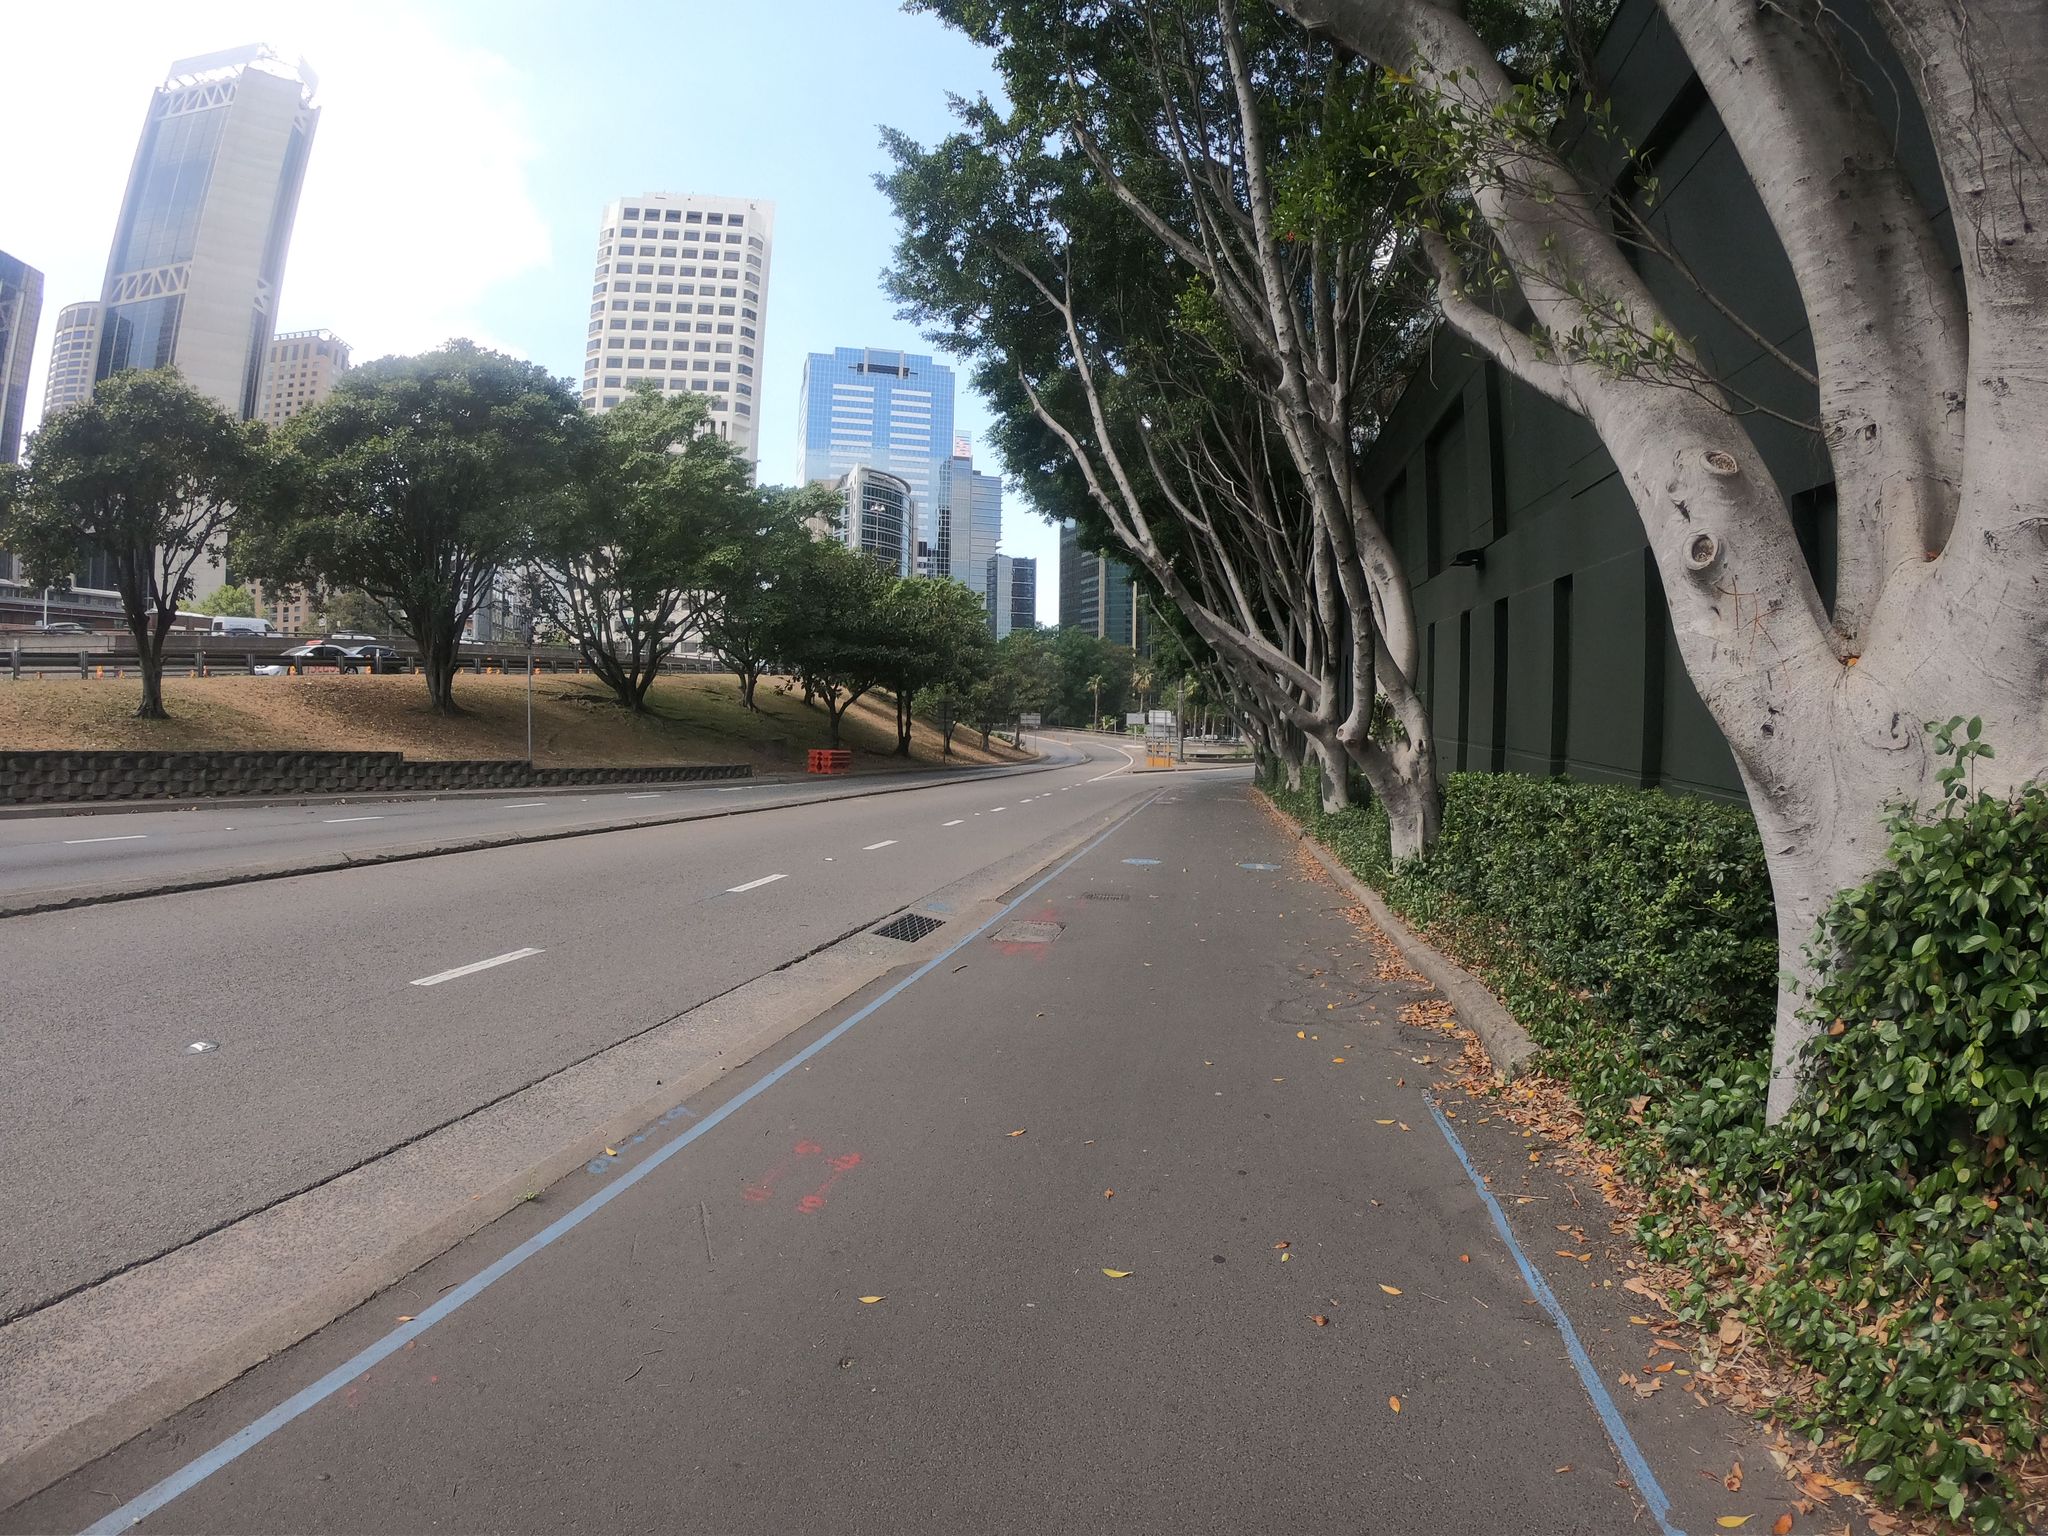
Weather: clear
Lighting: day
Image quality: good
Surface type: cycling surface
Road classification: cycleway
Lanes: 2
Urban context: urban centre
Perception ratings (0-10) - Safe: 3.57, Lively: 7.15, Beautiful: 8.97, Boring: 2.02, Depressing: 1.2, Wealthy: 4.46